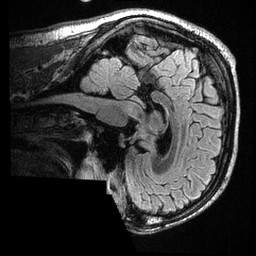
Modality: T2w
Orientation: sagittal
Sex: male
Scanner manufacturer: ge
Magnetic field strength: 3 T
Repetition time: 6 s
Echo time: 0.1292 s